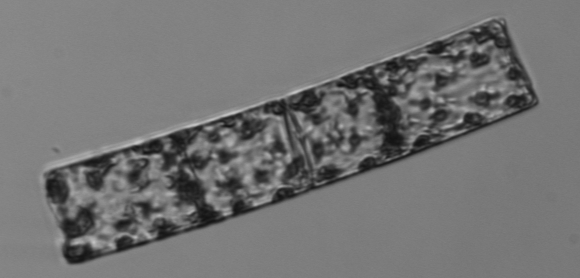
Label: Guinardia_flaccida